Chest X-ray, AP view. Patient: 39 years old, sex M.
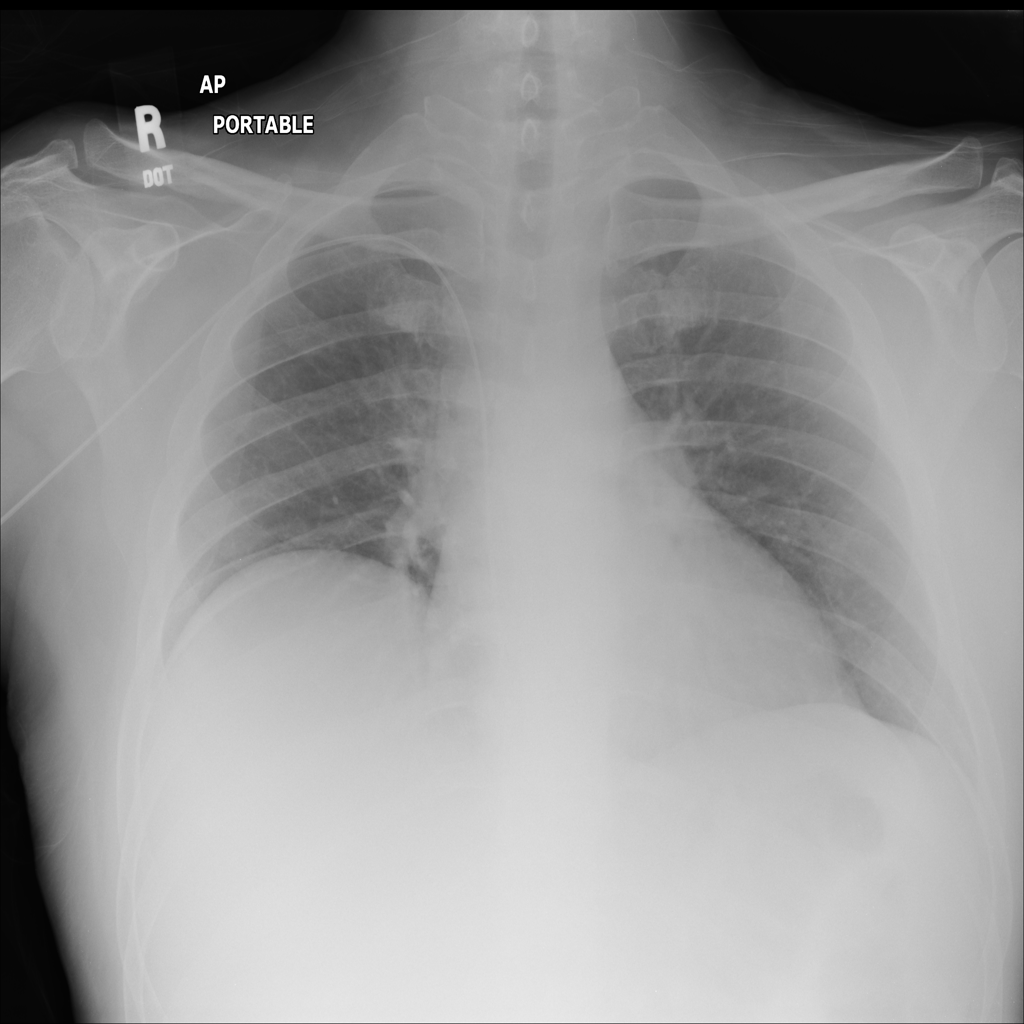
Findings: No Finding